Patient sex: F
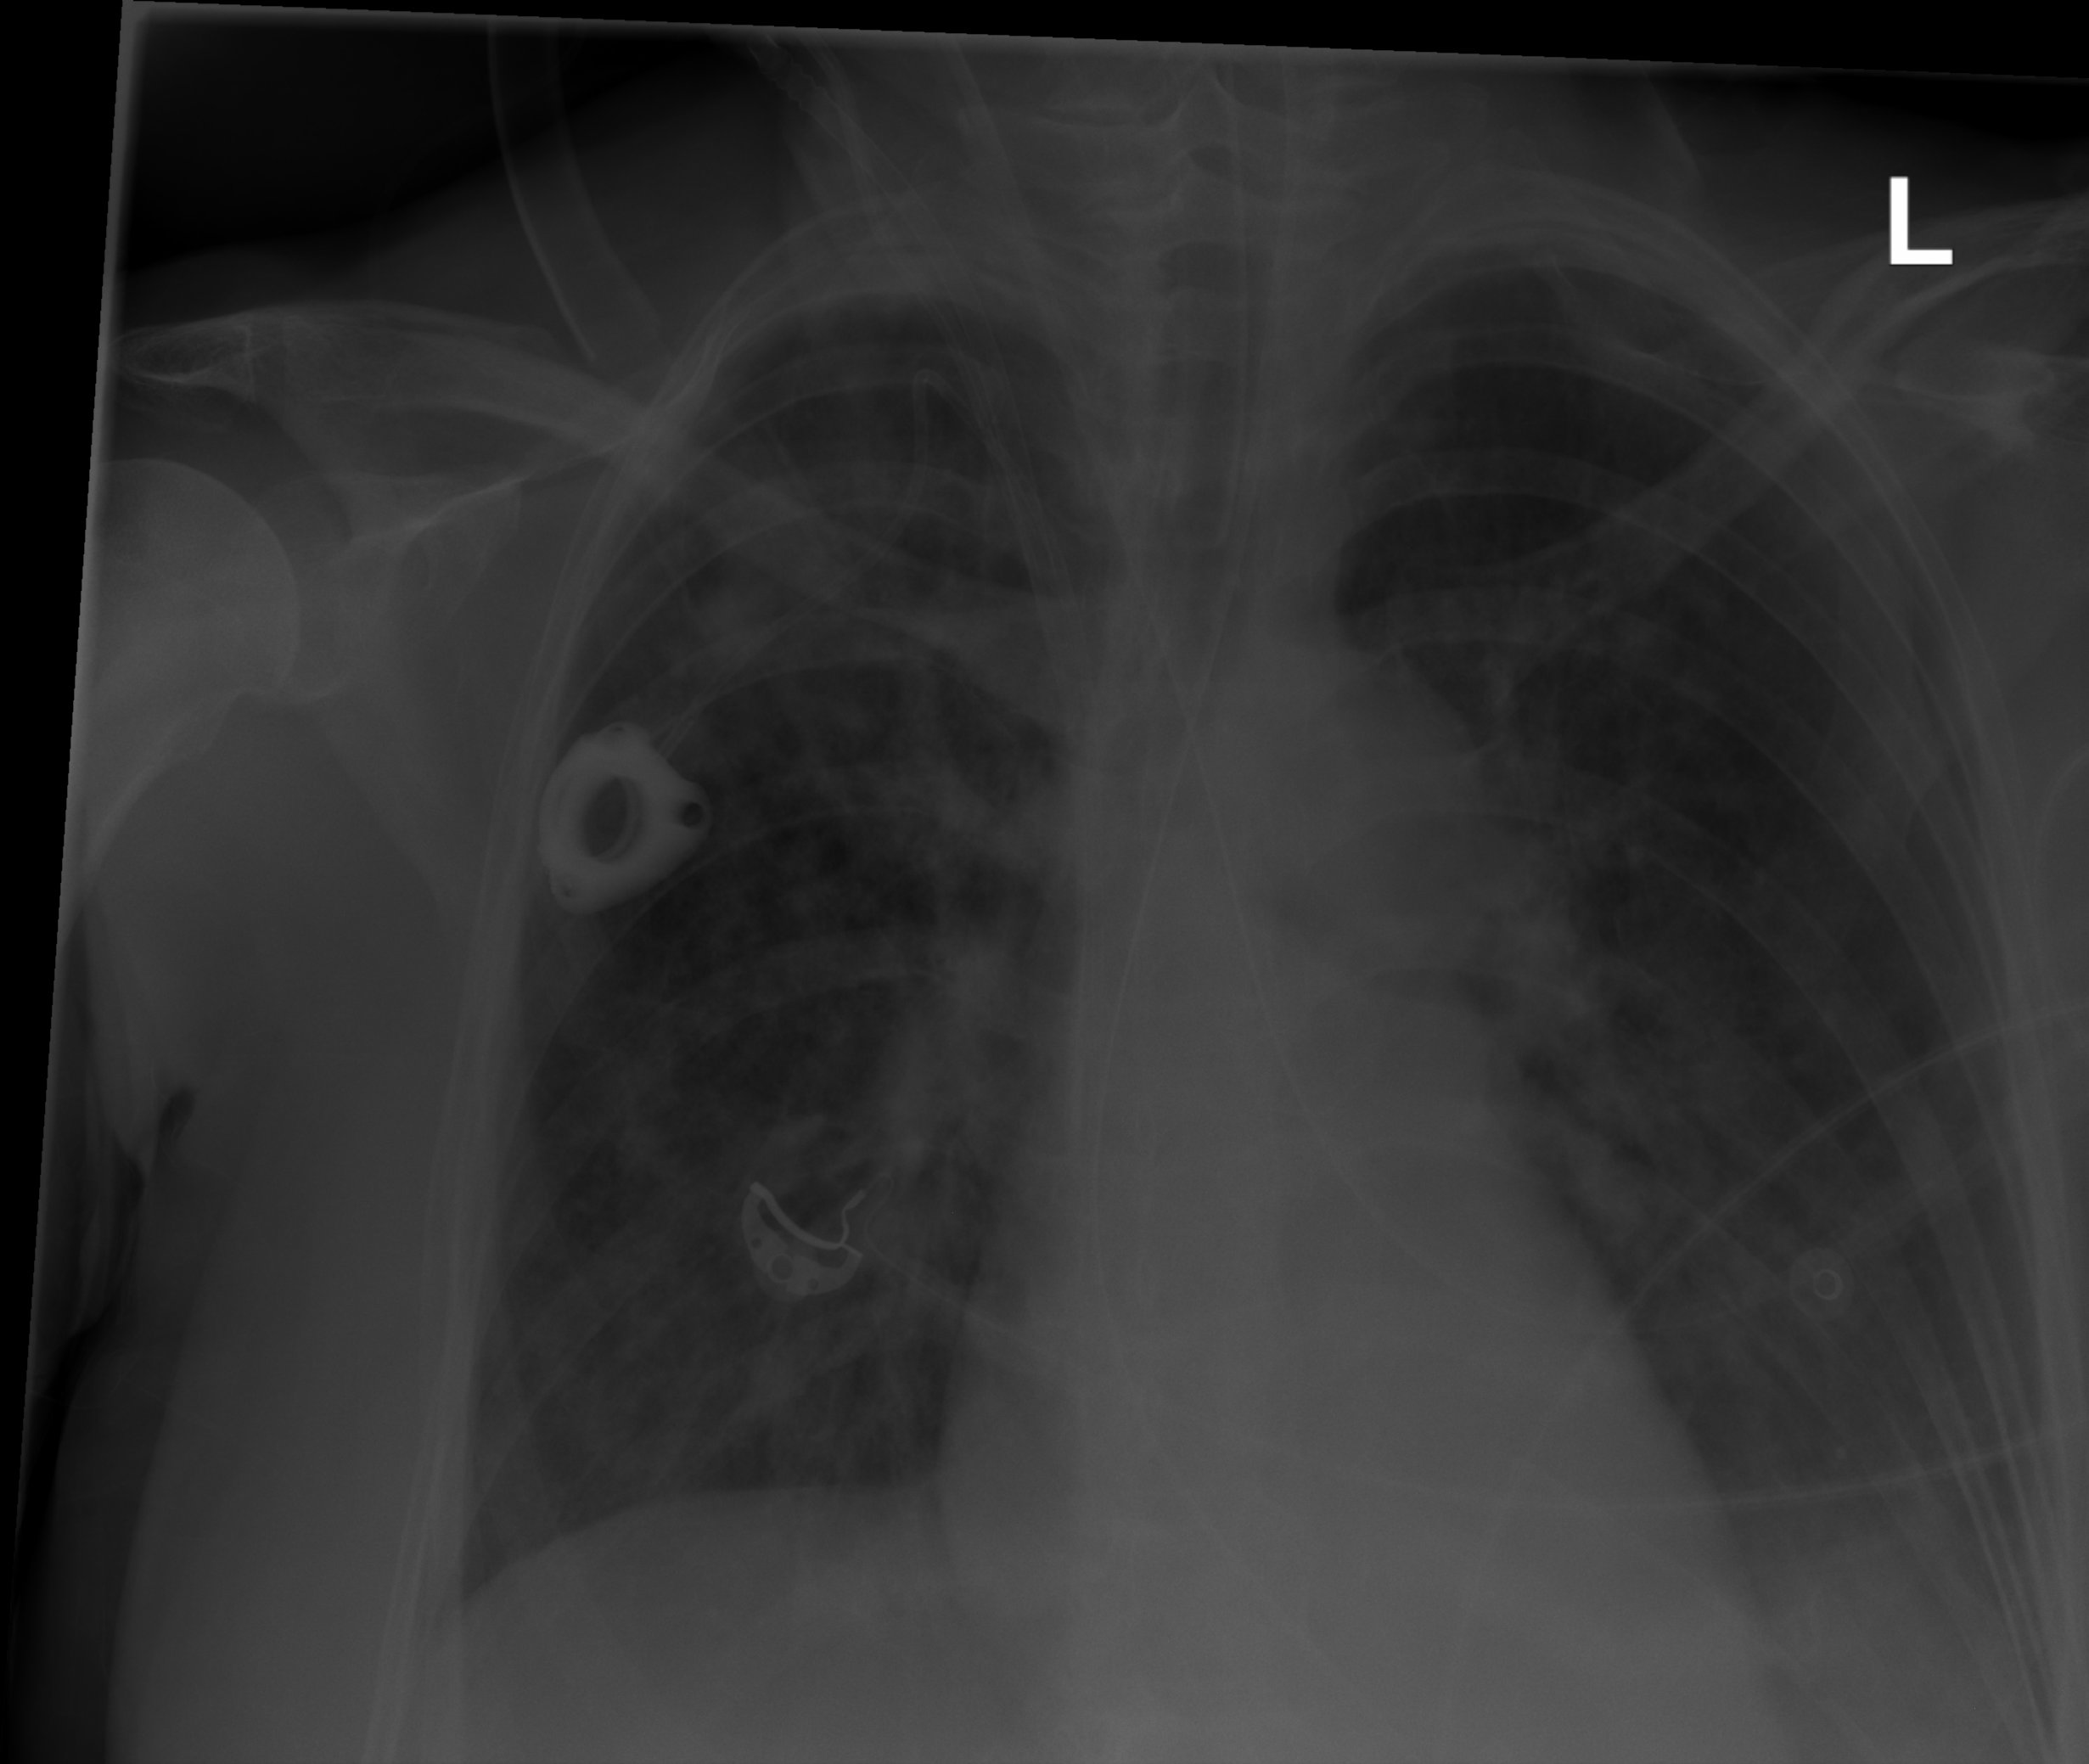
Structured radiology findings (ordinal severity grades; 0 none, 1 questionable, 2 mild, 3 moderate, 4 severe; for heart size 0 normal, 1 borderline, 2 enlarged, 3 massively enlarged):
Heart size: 0
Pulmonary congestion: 0
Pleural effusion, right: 0
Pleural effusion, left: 0
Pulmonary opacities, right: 3
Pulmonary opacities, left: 2
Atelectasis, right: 2
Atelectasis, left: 2